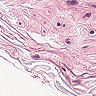
Metastatic tissue present: no